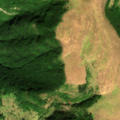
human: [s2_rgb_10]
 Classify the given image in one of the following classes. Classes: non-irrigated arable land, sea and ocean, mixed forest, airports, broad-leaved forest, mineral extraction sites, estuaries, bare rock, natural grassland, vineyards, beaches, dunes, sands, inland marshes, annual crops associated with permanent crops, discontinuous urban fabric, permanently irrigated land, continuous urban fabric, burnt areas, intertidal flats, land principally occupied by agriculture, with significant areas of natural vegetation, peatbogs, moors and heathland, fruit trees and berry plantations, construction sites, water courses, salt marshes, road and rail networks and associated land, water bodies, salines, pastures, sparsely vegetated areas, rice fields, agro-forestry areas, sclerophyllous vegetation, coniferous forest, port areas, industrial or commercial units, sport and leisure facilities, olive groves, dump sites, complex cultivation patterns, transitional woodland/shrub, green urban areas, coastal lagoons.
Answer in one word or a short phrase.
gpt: pastures, broad-leaved forest, natural grassland